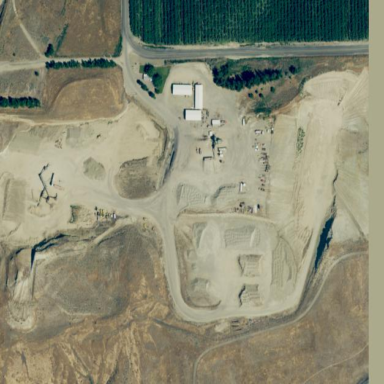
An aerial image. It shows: Quarry area.